Question: I want to detect octagonal stop sign like the following image with contours but i can't figure out how it is done

I already manage to detect triangles
'''
Mat ROI = new Mat();
Mat bgrClone = bgr.clone();
MatOfPoint approxContour = new MatOfPoint();
MatOfPoint2f approxContour2f = new MatOfPoint2f();
List<MatOfPoint> contourDraw = new ArrayList<MatOfPoint>();
for(int i = 0; i < contourList.size(); i++) {
MatOfPoint2f contour2f = new MatOfPoint2f(contourList.get(i).toArray());
double approxDistance = Imgproc.arcLength(contour2f, true) * 0.02;//0.225
Imgproc.approxPolyDP(contour2f, approxContour2f, approxDistance, true);
approxContour2f.convertTo(approxContour, CvType.CV_32S);
if (approxContour.size().height == 3 && (Imgproc.contourArea(contour2f) > 3000) ) { //&& (Imgproc.contourArea(contour2f) > 5000)
contourDraw.add(approxContour);
Imgproc.drawContours(bgr, contourDraw, -1, new Scalar(0,255,0), 1);
Rect cord = Imgproc.boundingRect(approxContour);
Core.rectangle(bgr, new Point(cord.x, cord.y), new Point(cord.x+cord.width, cord.y+cord.height),new Scalar(0,255,0), 1);
ROI = bgrClone.submat(cord.y, cord.y+cord.height, cord.x, cord.x+cord.width);
showResult(ROI);
}
}
'''
I am using 'Java' but any in any language would be appreciated.
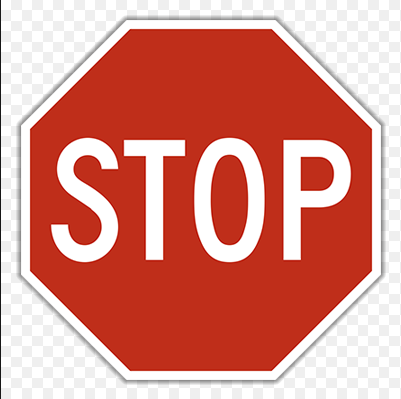
Answer: You can perform shape detection using contours with OpenCV. I implemented the following in python.
## Steps:
1. Since you are dealing with traffic signs, most of them would be red in color. In the RGB color space the amount of red is the highest in the red channel. But since white color also comprises of red I did not use it. I rather used the blue channel where red content is minimal.
<URL>
1. Next I applied Otsu threshold to the image above and inverted it.
<URL>
1. Finally I found contours and marked those contours having roughly 8 arcs around it.
<URL>
'''
import numpy as np
import cv2
import os
path = r'C:\Desktop\Stack\contour\shape_detection'
filename = 'stop.png'
img = cv2.imread(os.path.join(path, filename), 1)
cv2.imshow('img1',img[:,:,0])
ret,thresh1 = cv2.threshold(img[:,:,0], 0, 255,cv2.THRESH_BINARY_INV + cv2.THRESH_OTSU)
cv2.imshow('thresh1', thresh1)
_, contours, hierarchy = cv2.findContours(thresh1, cv2.RETR_EXTERNAL, cv2.CHAIN_APPROX_NONE)
for cnt in contours:
approx = cv2.approxPolyDP(cnt,0.01*cv2.arcLength(cnt,True),True)
print len(approx)
if len(approx)==8:
print "octagon"
cv2.drawContours(img, [cnt], 0, (0, 255, 0), 6)
cv2.imshow('sign', img)
cv2.waitKey(0)
cv2.destroyAllWindows()
'''